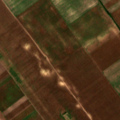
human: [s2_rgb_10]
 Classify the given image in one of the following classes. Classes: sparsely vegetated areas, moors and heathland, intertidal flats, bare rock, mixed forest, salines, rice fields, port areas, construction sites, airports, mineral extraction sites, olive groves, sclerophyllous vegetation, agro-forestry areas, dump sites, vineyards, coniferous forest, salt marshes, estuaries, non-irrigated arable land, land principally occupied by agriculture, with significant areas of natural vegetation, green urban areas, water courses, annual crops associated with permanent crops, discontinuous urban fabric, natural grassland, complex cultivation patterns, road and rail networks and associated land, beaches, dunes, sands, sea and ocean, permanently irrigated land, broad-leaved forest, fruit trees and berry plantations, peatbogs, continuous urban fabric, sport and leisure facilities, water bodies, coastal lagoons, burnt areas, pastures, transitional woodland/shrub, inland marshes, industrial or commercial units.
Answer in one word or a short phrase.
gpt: non-irrigated arable land